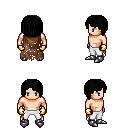
a pixel art fantasy rpg character, male body template, human, light skin, brown tattered cape, white pants, black pageboy hairstyle, gold gloves, metal boots, four views (front, back, left, right), 2x2 character sprite sheet, small pixel art, hard edges, no anti-aliasing